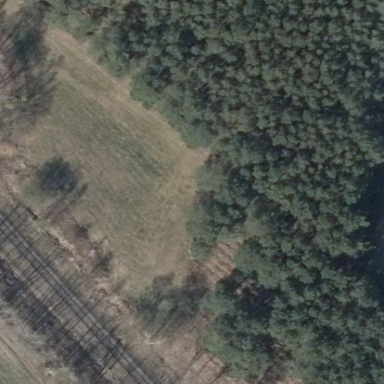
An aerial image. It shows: Evergreen needle-leaved forest.